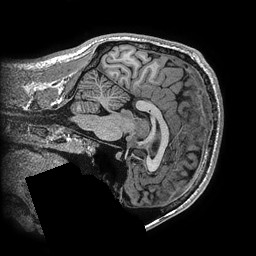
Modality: T1w
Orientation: sagittal
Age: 30
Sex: male
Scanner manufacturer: ge
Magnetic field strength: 3 T
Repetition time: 0.006952 s
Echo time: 0.00292 s